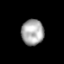
Tissue: lung
Cell type: Epithelial cells
Senescence score: 0.2327
Nuclear area (px): 568
Mean DAPI intensity: 168.065